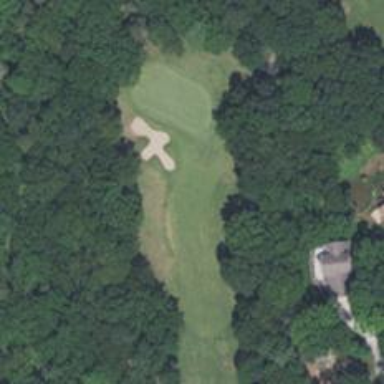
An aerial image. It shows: View of golf hole.